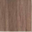
Piece: xx